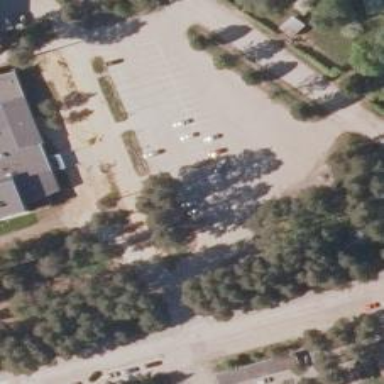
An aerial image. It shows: Asphalt driveway used as service road.